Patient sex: M
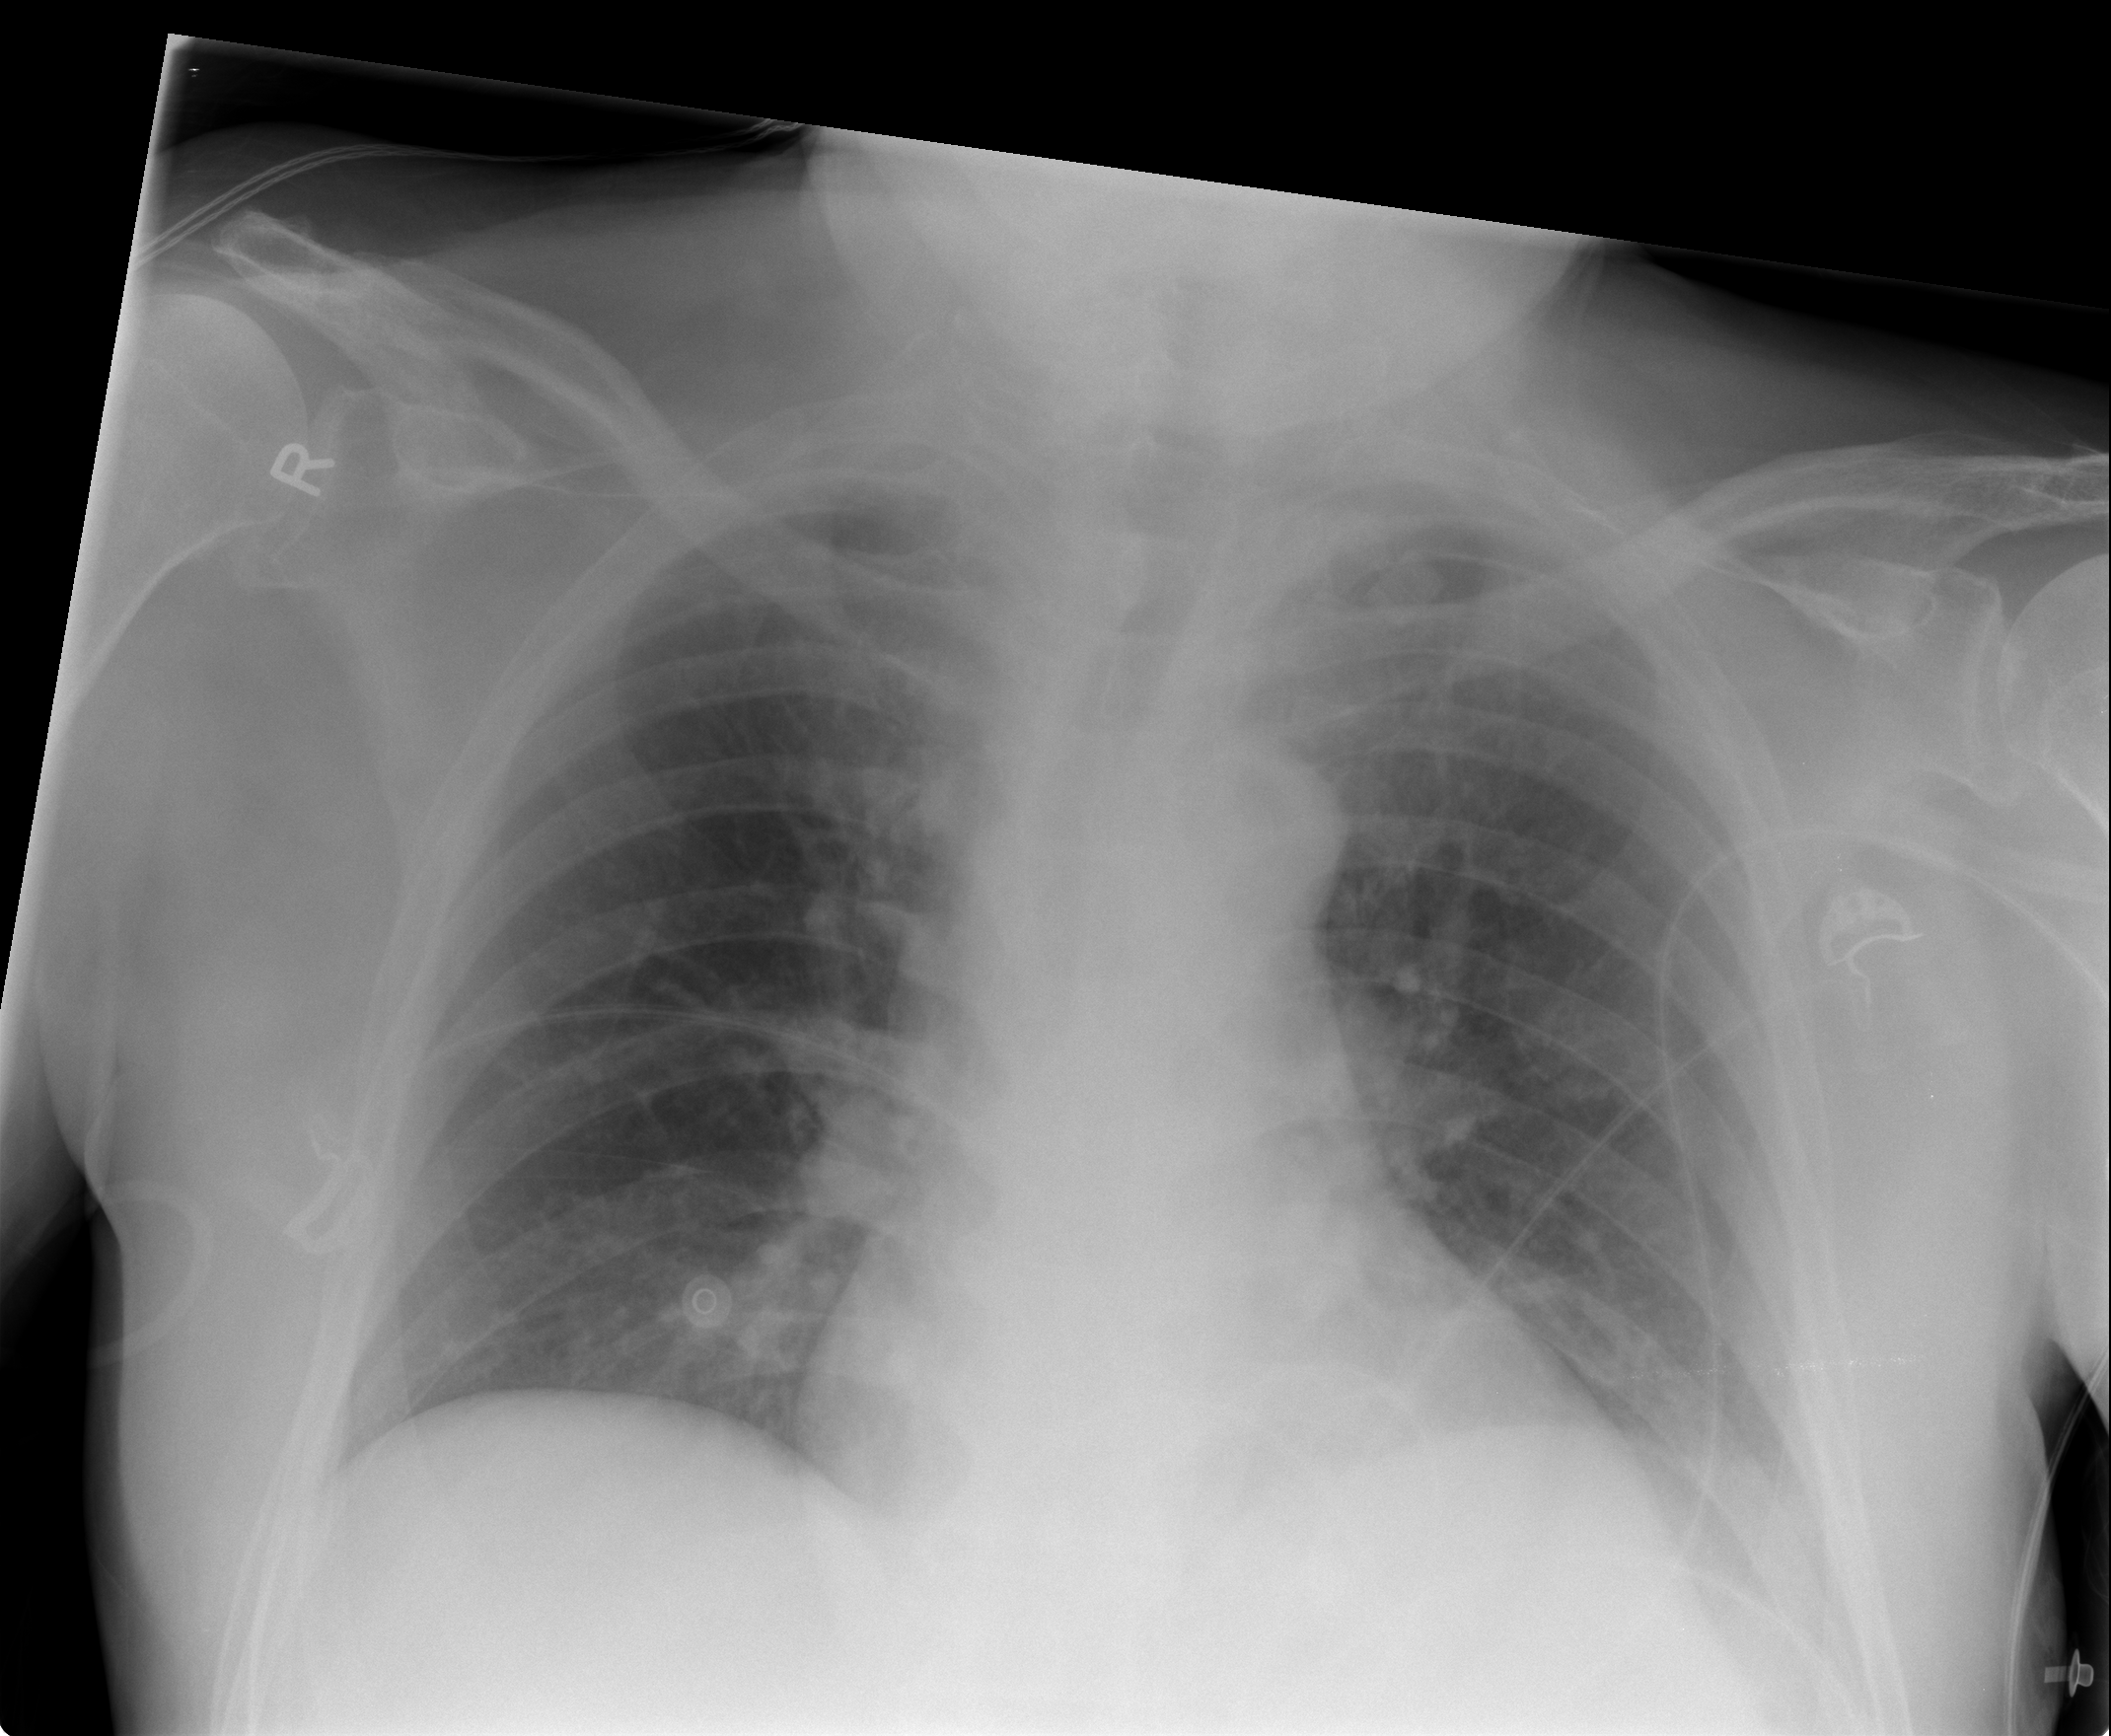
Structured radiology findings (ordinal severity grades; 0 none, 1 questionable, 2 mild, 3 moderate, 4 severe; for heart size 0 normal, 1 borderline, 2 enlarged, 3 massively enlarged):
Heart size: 0
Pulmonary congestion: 0
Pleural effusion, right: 0
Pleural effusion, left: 1
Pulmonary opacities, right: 1
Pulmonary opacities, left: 0
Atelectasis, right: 1
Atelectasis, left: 0